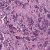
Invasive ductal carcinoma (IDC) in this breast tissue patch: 1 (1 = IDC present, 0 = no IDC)